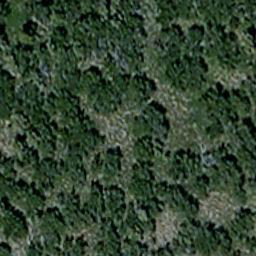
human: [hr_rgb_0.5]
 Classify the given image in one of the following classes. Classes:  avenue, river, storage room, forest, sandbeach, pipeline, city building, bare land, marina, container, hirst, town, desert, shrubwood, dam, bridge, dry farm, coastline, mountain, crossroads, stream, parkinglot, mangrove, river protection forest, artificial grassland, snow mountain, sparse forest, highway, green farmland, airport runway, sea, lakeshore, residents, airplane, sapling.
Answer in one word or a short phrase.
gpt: sparse forest